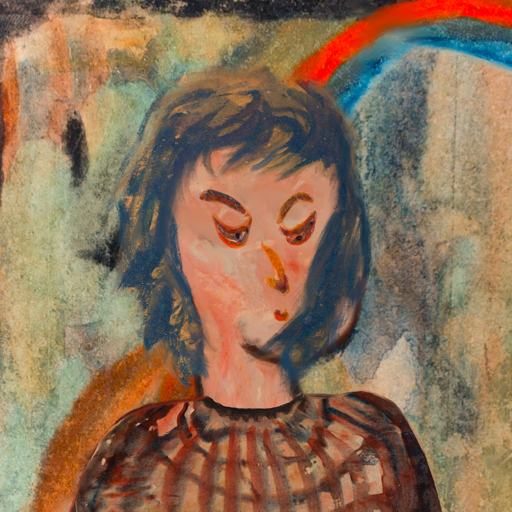
Background: Childish, Head And Neck Side: Roy_Bahadur, Face Side: Hypocrite, Bust: Orphan, Hair Side: In_The_Sun, Head Accessory: Blank, Second Necklace: Blank, Necklace: Blank, Baby: Blank